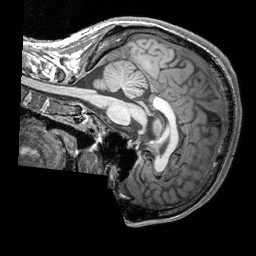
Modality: T1w
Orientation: sagittal
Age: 23
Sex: male
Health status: healthy
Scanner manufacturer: siemens
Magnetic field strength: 3 T
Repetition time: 2.3 s
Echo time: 0.00303 s